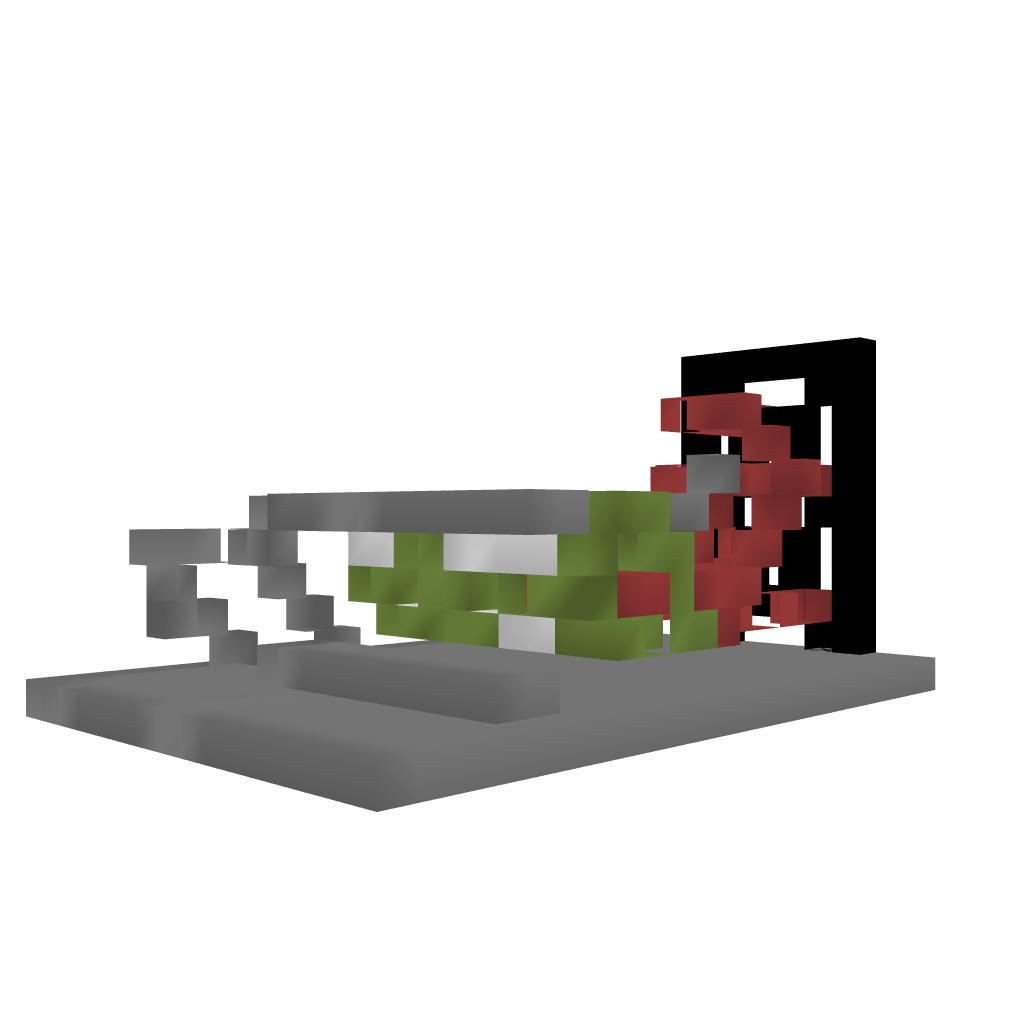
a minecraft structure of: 9-0 Countdown bad low quality